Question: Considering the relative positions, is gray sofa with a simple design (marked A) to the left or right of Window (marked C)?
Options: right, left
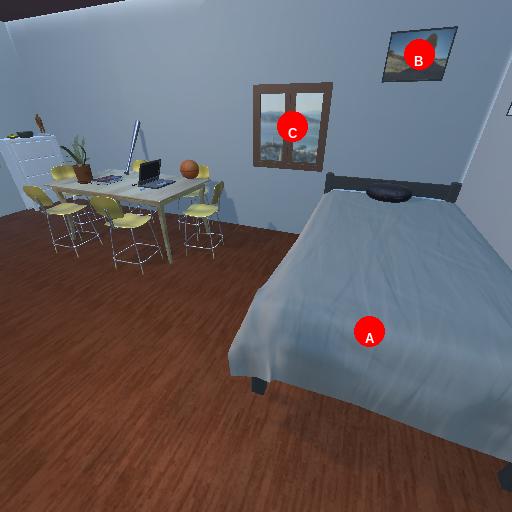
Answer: right